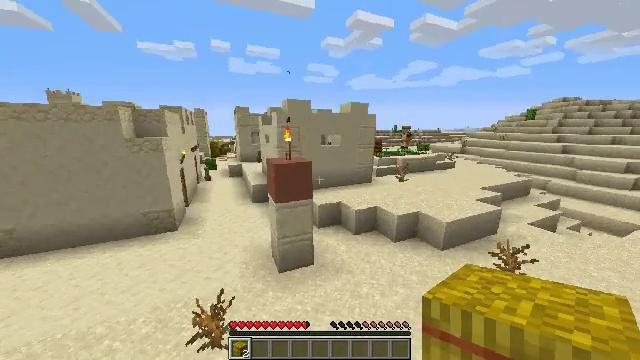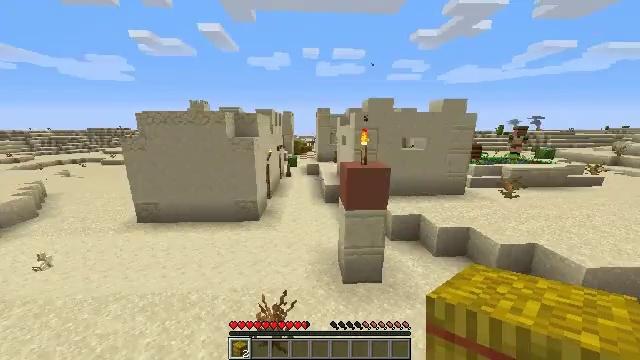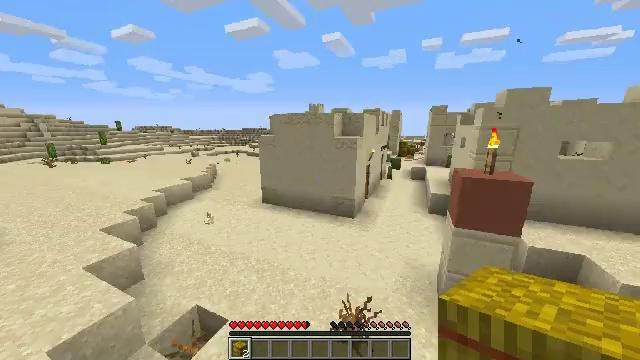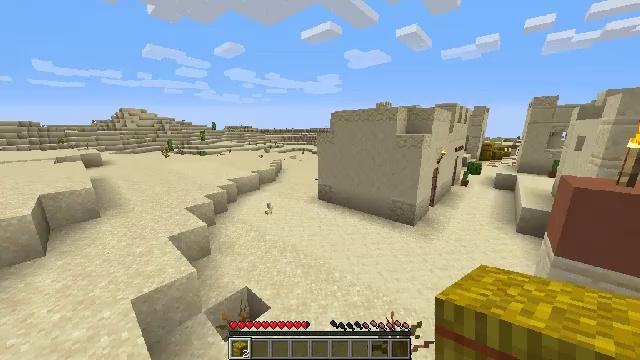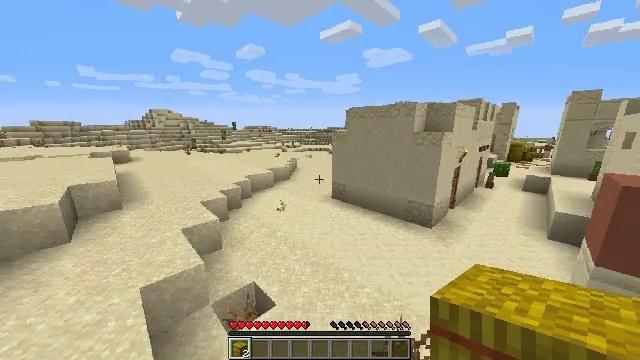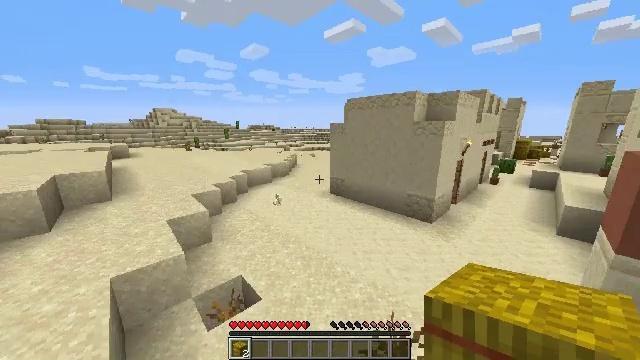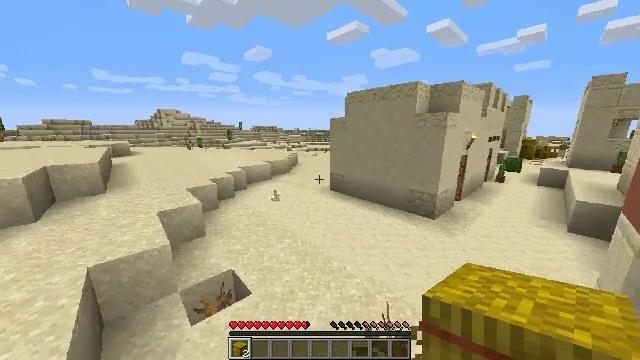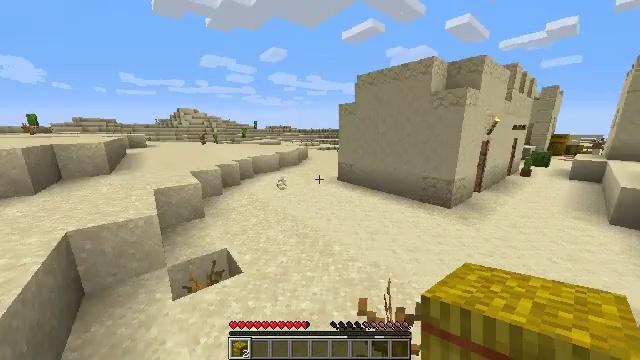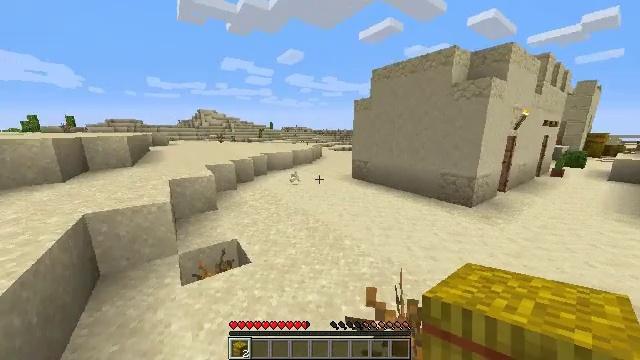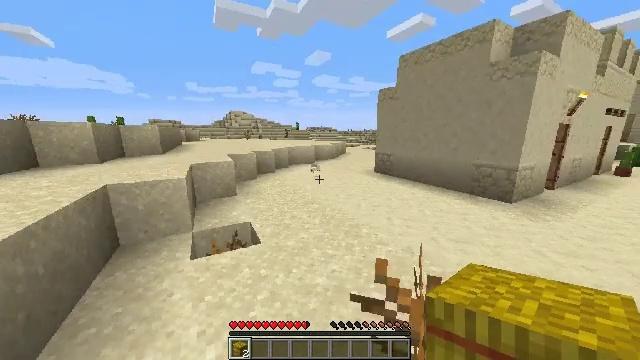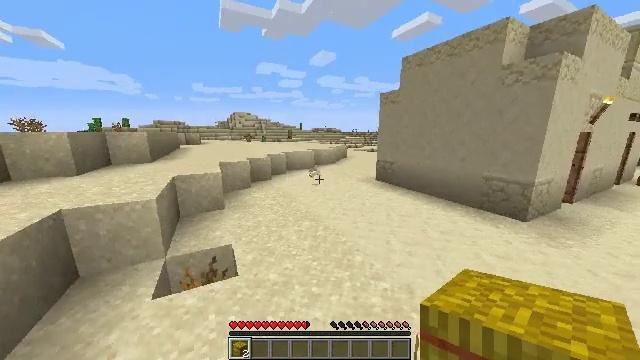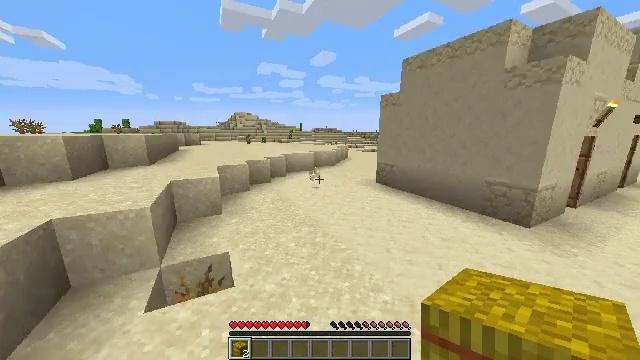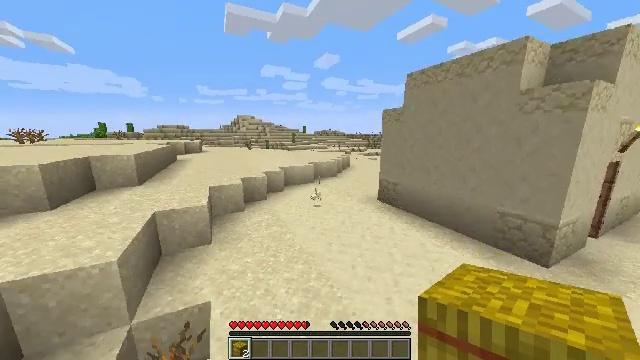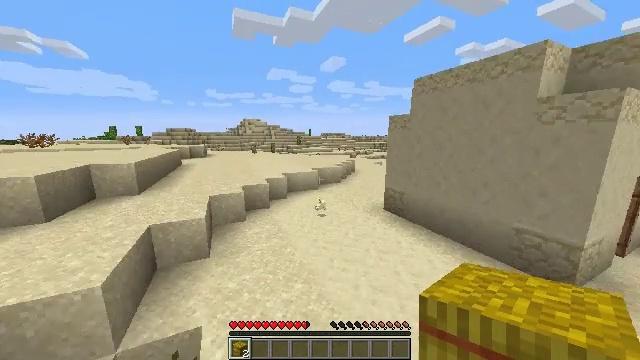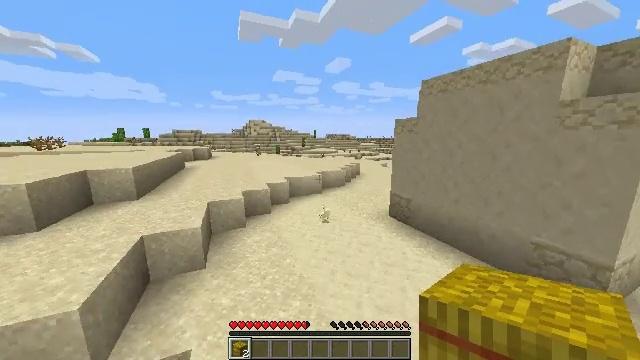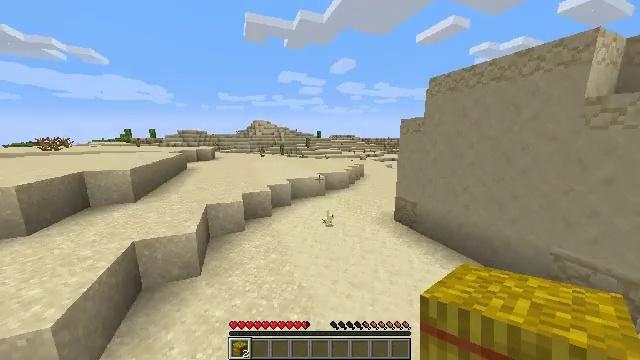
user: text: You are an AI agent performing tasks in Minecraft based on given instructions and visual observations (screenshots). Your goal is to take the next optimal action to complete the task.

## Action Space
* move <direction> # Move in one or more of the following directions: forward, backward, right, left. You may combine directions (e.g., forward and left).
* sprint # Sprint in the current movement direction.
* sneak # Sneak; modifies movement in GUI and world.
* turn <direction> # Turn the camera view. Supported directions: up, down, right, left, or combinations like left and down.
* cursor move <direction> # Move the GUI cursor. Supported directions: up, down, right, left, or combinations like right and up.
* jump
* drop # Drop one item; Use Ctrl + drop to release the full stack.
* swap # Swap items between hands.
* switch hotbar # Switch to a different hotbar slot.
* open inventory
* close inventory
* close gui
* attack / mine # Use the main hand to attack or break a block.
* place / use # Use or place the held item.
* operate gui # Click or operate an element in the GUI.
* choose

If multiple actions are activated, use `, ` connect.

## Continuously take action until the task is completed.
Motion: motion action
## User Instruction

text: Drop a hay block.
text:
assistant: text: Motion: move forward, sprint, turn left, jump
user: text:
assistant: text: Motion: move forward, sprint, turn left, jump
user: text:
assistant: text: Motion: move forward, sprint, turn left, jump
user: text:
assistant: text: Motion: move forward, sprint, turn left, jump
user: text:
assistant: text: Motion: move forward, sprint, jump
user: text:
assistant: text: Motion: move forward, sprint, jump
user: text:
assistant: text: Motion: move forward, sprint, turn left, jump
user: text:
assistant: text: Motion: move forward, sprint, turn left, jump
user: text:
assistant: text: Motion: move forward, sprint, turn left, jump
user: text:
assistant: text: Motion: move forward, sprint, turn left, jump
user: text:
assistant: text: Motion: move forward, sprint, jump
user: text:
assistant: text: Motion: move forward, sprint, jump
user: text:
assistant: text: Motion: move forward, sprint, turn left, jump
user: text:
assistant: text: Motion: move forward, sprint, turn left, jump
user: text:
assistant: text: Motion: move forward, sprint, turn left, jump
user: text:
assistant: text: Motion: move forward, sprint, turn left, jump
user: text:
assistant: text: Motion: move forward, sprint, turn left, jump
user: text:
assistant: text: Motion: move forward, sprint, turn left, jump
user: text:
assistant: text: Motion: move forward, sprint, jump
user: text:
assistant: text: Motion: move forward, sprint, jump
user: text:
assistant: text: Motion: move forward, sprint, jump
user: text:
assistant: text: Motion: move forward, sprint, jump
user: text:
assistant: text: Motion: move forward, sprint, jump
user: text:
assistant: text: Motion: move forward, sprint, jump
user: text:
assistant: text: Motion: move forward, sprint, jump
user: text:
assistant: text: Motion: move forward, sprint, jump
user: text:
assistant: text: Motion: move forward, sprint, jump
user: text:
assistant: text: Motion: move forward, sprint, jump
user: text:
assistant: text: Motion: move forward, sprint, turn right and down, jump
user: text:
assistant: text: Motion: move forward, sprint, turn right, jump